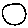
Label: circle